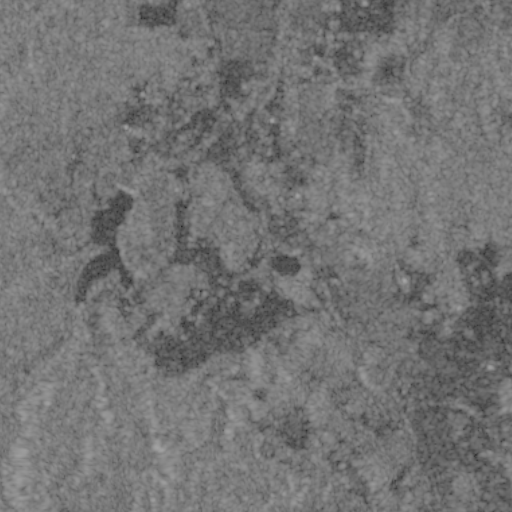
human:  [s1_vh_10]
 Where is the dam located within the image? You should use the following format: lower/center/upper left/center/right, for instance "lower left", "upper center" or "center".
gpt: The dam is located in the center left of the image.
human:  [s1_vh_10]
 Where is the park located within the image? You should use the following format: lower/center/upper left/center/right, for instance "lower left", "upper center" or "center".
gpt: There is no park in the image.

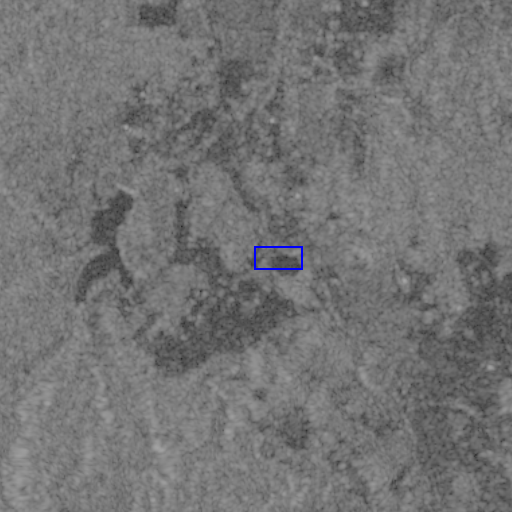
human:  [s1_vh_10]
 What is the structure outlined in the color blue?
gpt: The structure outlined in blue is a dam.
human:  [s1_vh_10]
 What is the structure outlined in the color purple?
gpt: There is no purple outline.